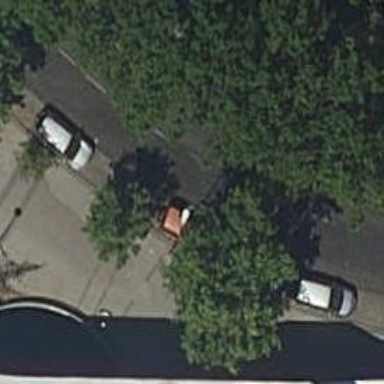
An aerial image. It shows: Taxi stand.